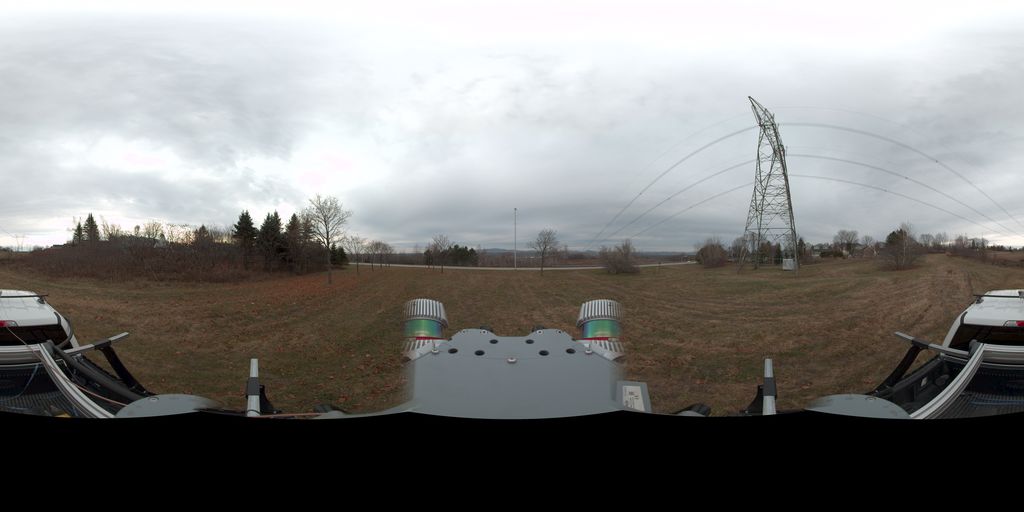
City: quebec_city